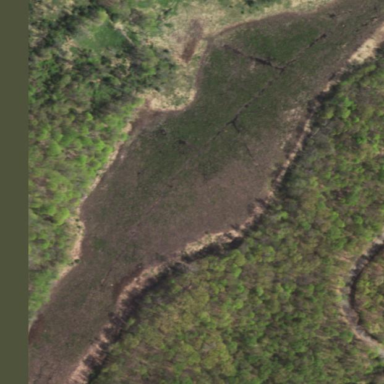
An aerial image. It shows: Marsh wetland.